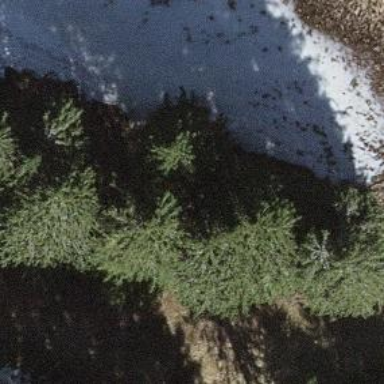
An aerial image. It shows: Single tag "natural: tree."